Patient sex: F
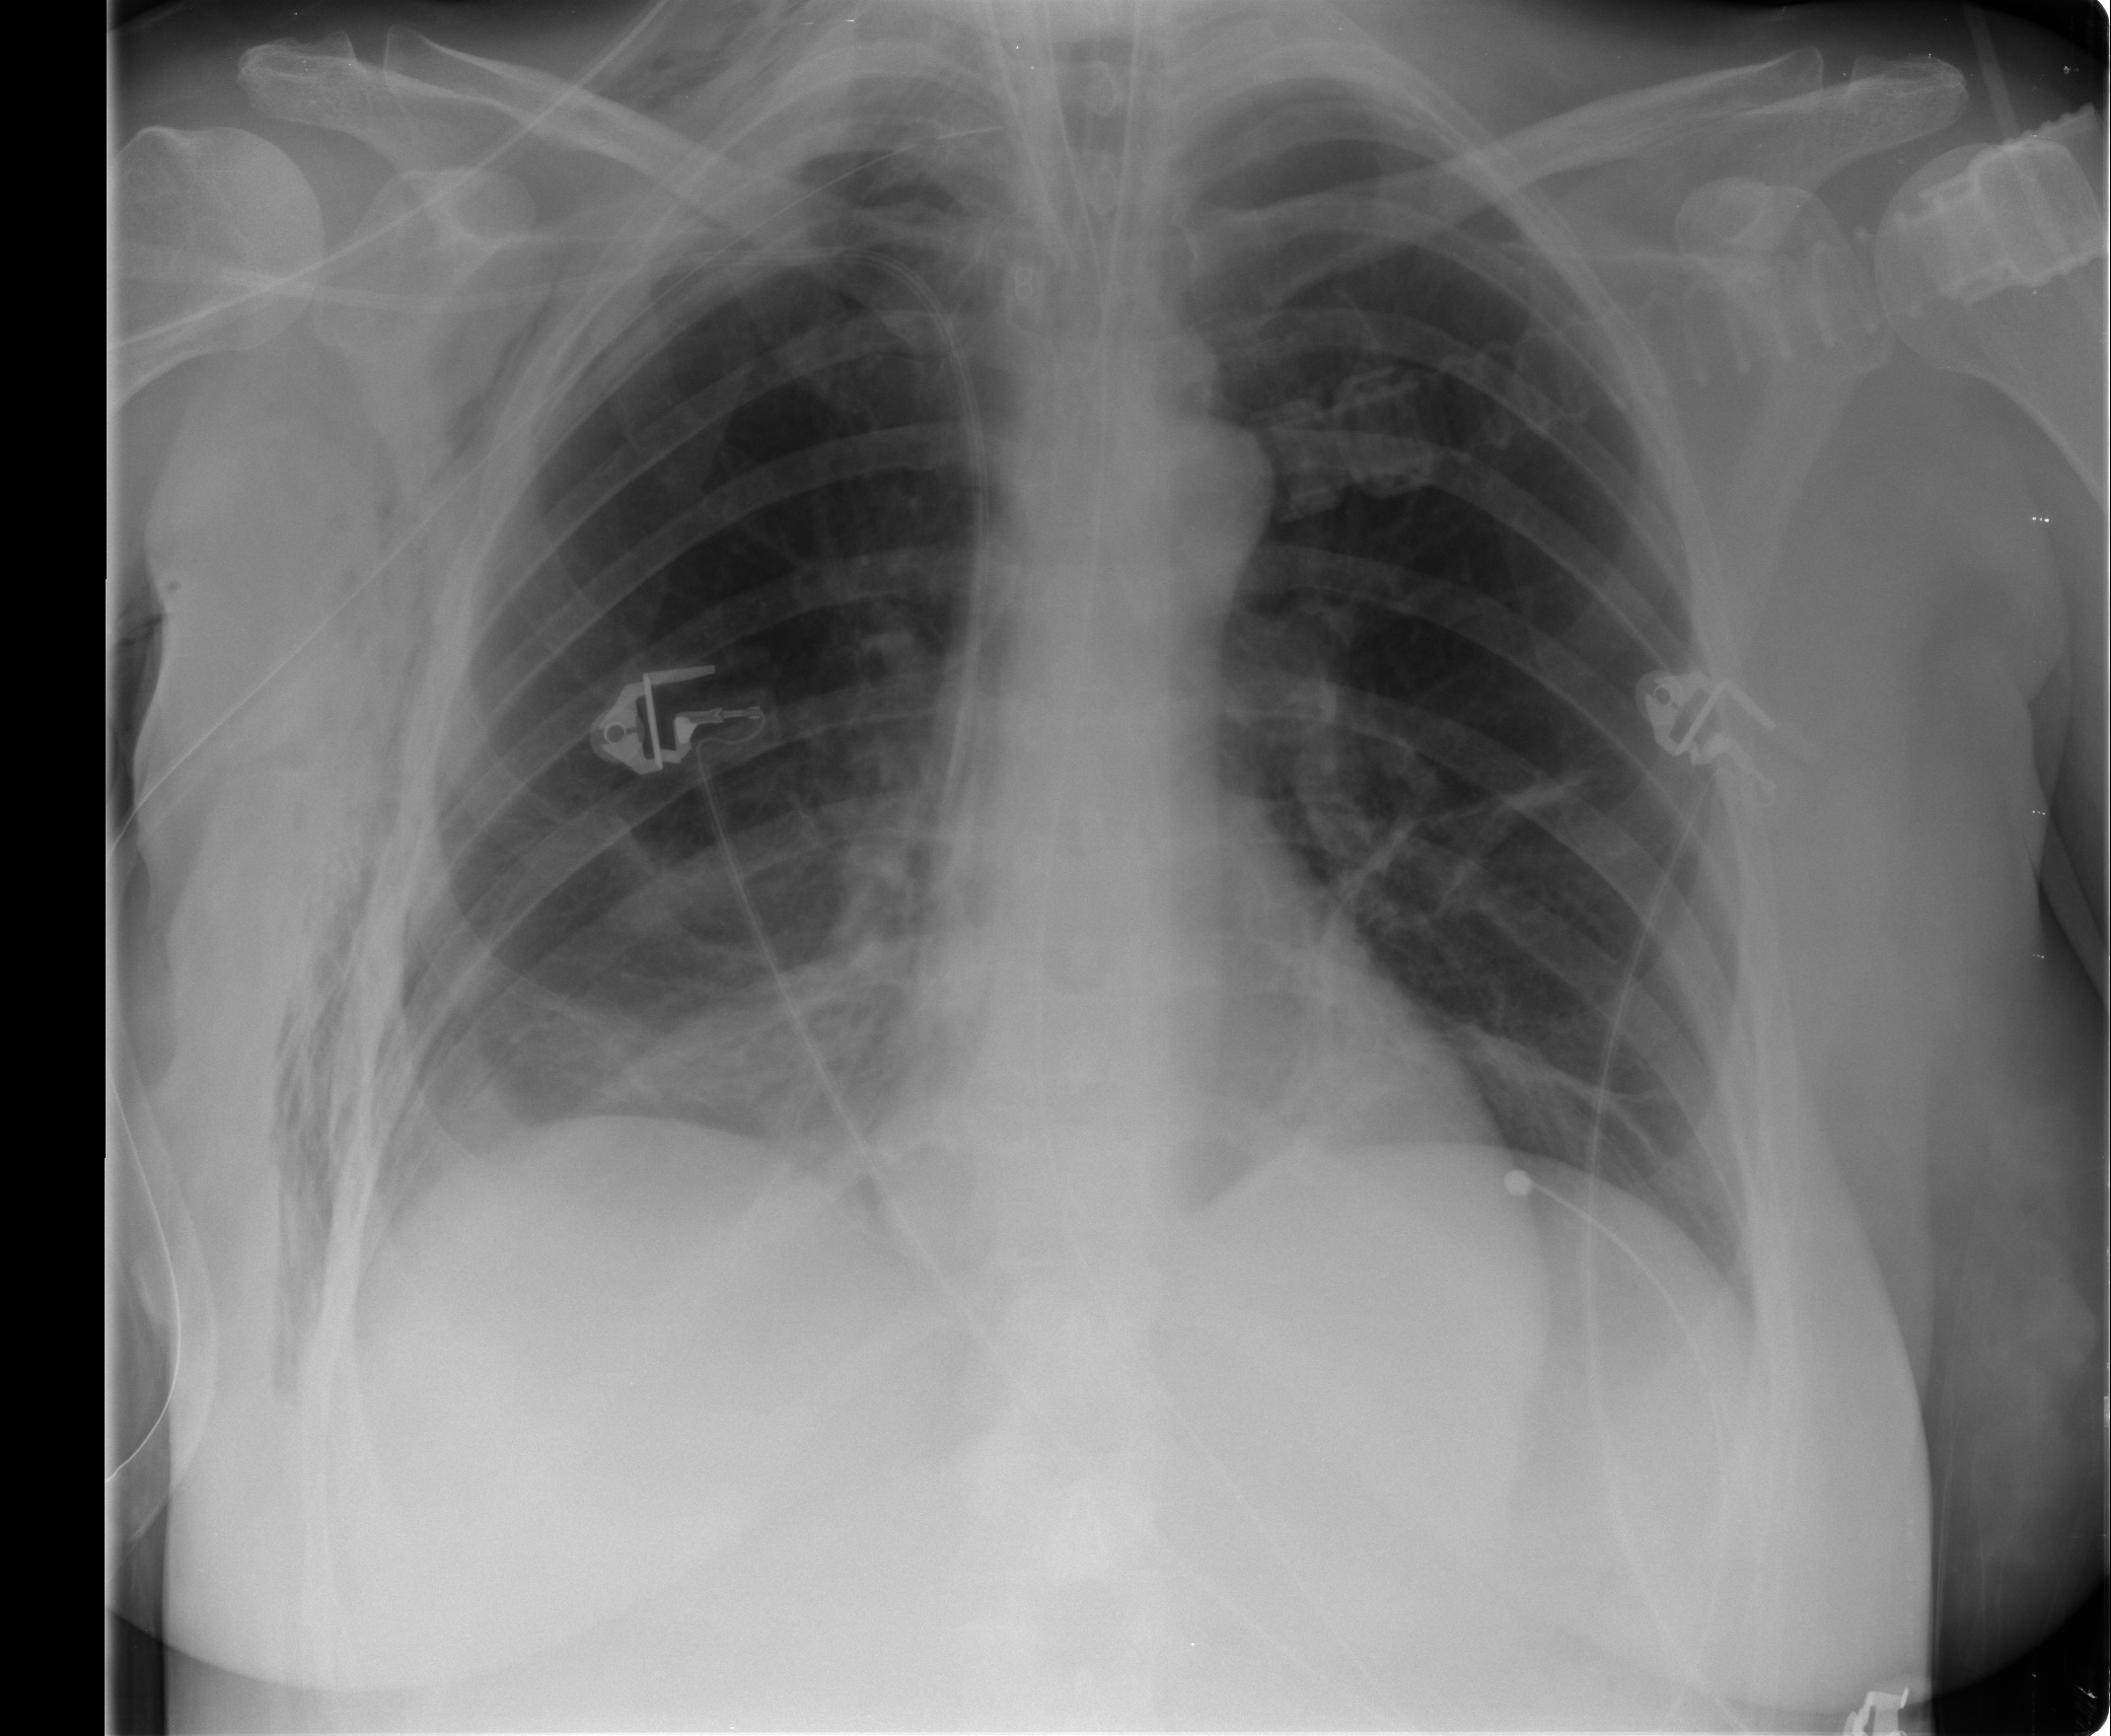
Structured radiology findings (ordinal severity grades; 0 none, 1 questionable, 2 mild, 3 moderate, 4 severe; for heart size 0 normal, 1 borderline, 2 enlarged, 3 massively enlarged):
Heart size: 0
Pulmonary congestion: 0
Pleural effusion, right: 0
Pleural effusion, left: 0
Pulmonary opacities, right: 0
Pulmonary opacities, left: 0
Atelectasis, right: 2
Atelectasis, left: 2